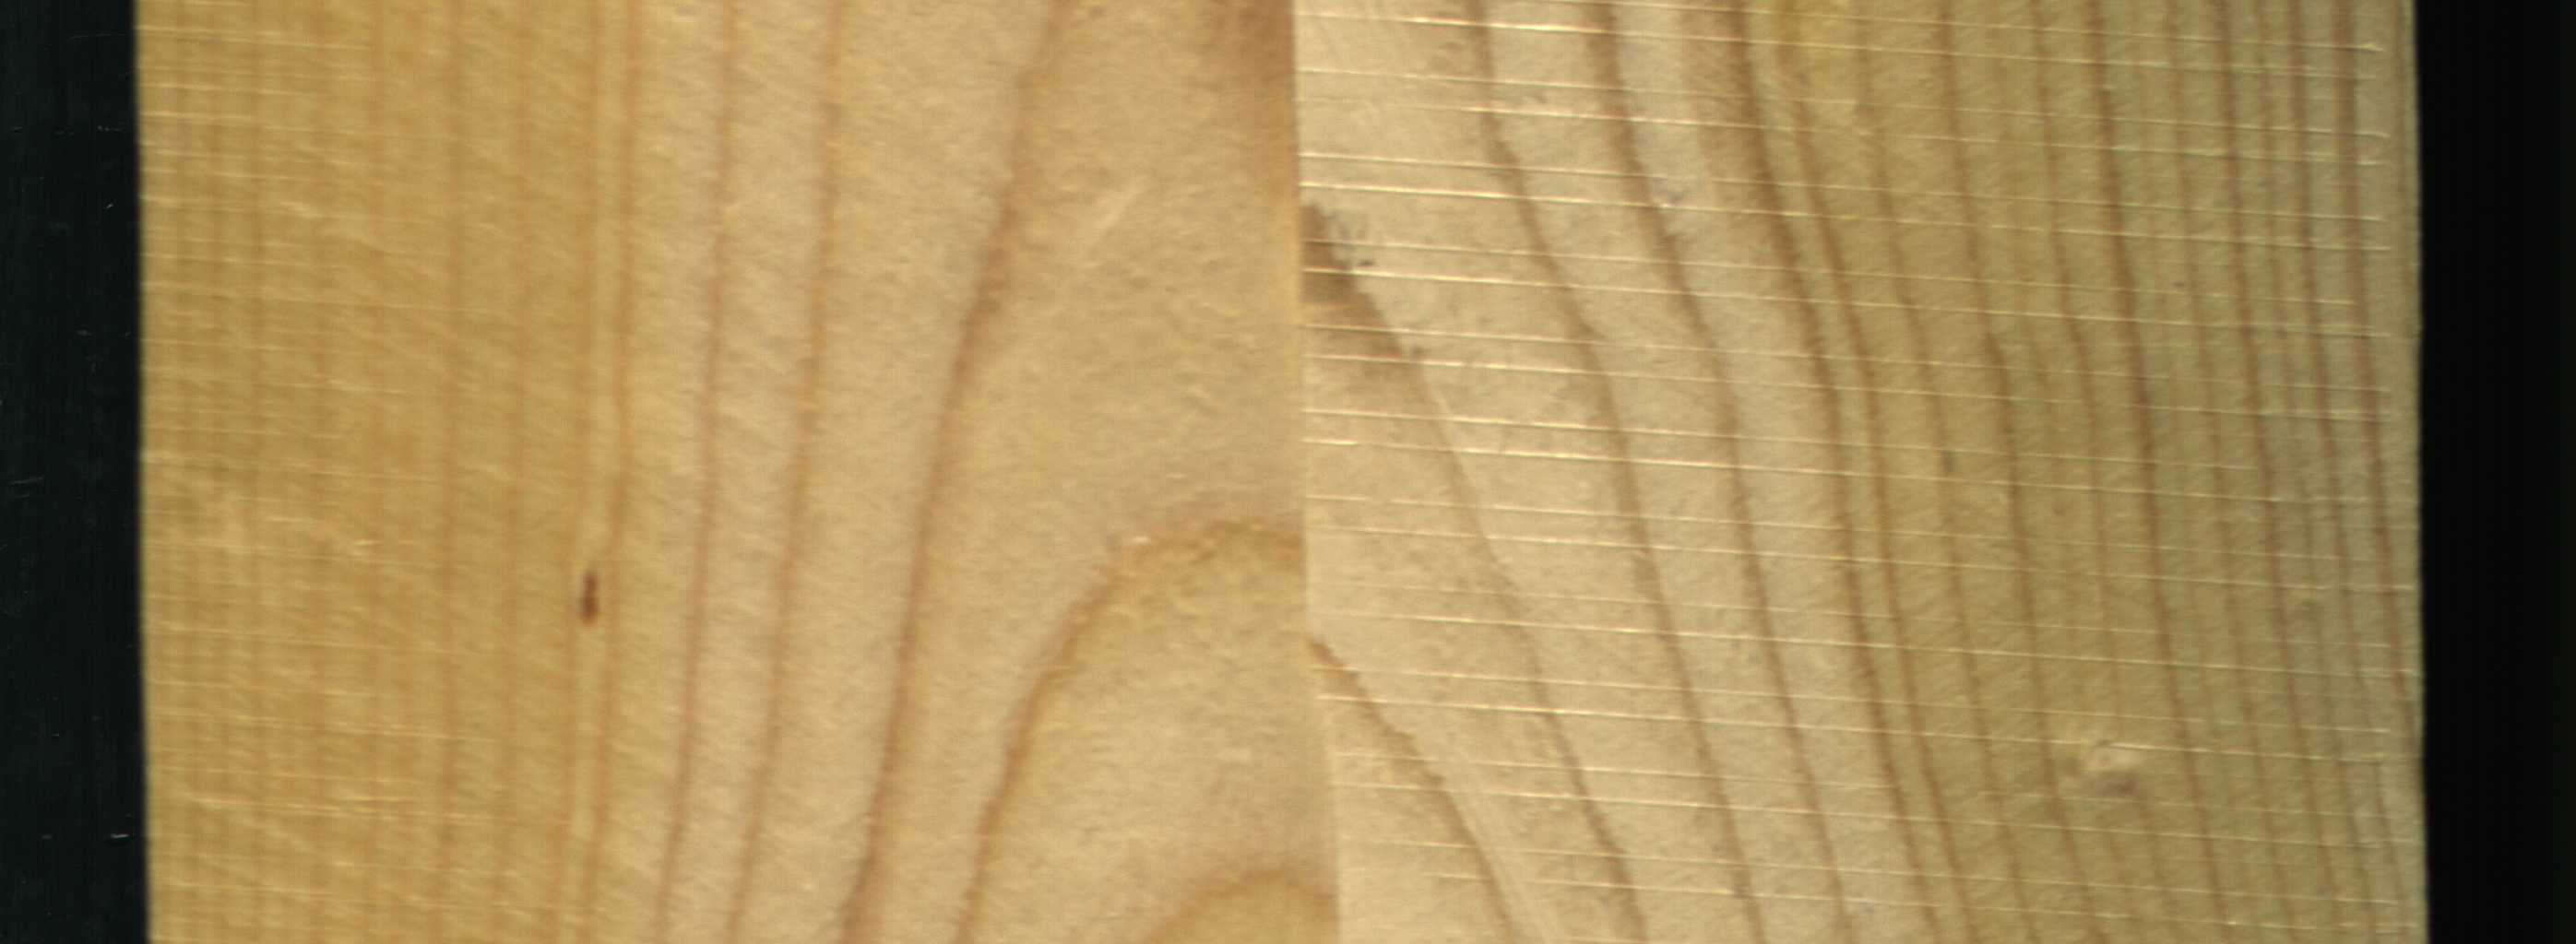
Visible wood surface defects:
resin